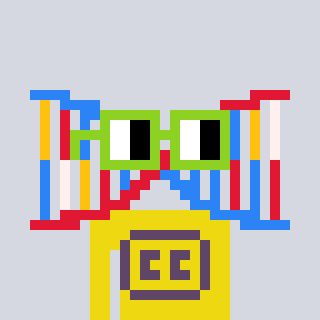
a pixel art character with square light green glasses, a dna-shaped head and a yellow-colored body on a cool background